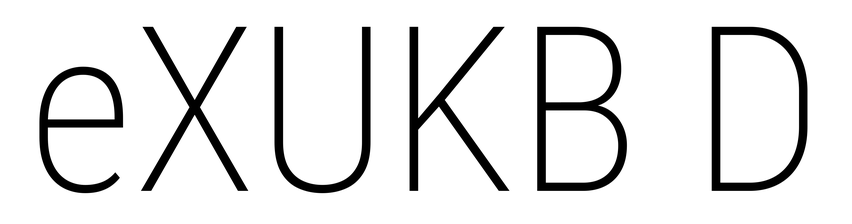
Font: Roboto_Condensed_ExtraLight